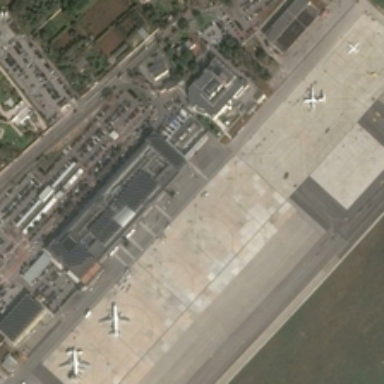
Four planes are parked in an airport near several buildings with parking lots .